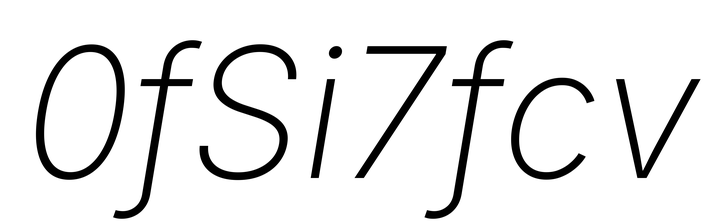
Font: Inter-Italic_ExtraLight_Italic